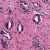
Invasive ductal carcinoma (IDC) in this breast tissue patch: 1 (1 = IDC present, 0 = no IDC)